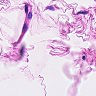
Metastatic tissue present: no